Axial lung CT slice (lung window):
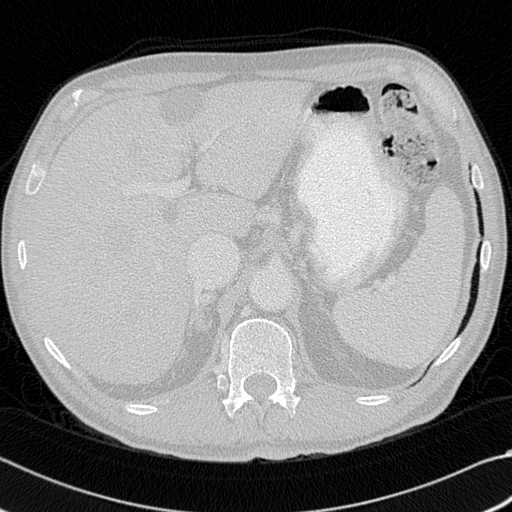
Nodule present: no